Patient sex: F
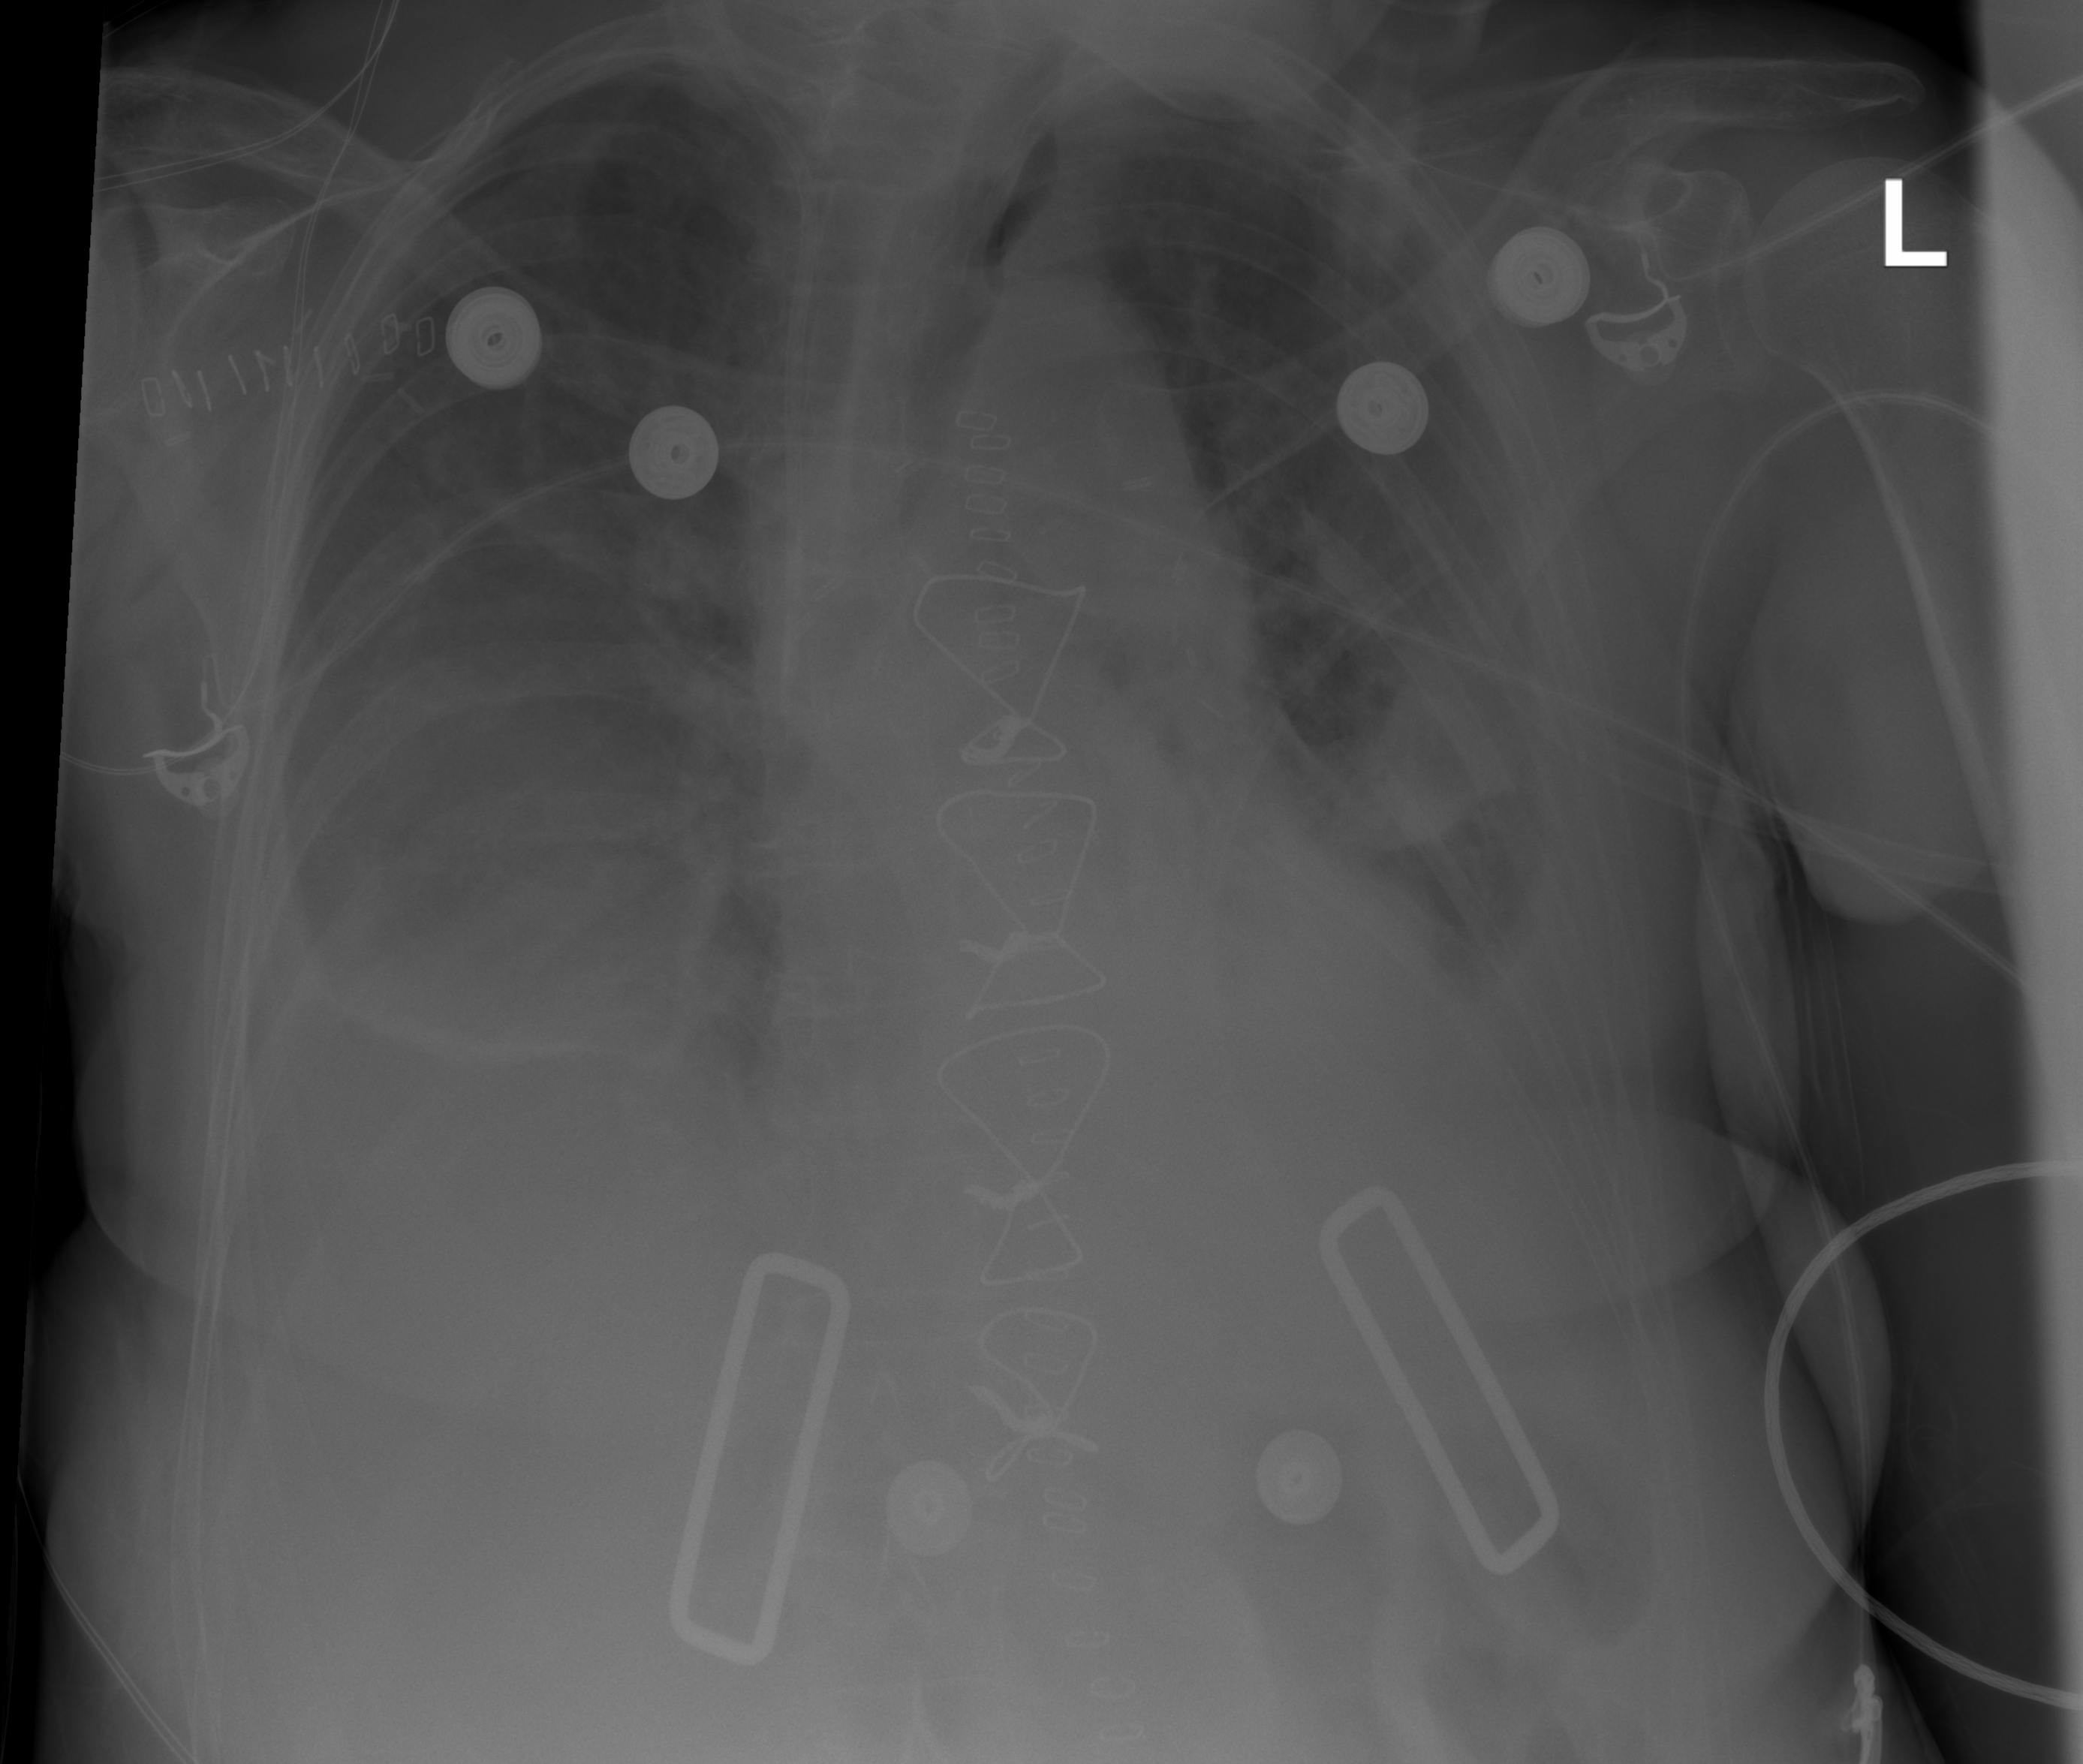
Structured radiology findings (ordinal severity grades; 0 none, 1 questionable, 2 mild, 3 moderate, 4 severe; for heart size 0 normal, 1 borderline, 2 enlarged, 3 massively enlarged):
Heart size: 0
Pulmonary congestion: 0
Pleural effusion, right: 3
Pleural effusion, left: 3
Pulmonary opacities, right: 1
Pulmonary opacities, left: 1
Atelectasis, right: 3
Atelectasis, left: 2